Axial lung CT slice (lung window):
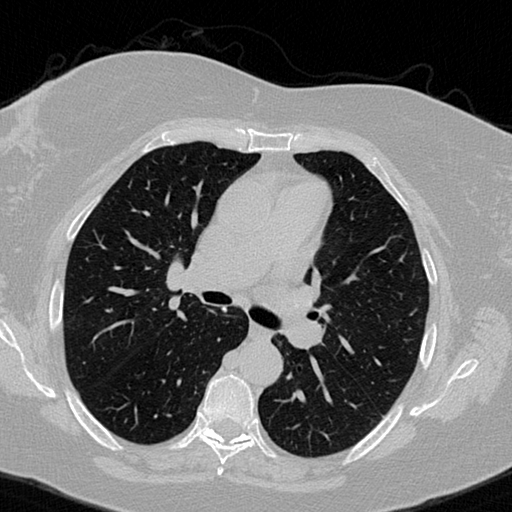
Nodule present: no